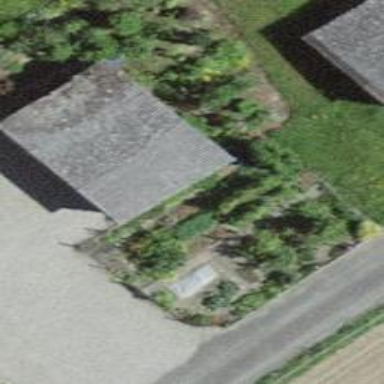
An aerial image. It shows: Garage.